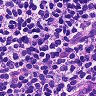
Metastatic tissue present: no